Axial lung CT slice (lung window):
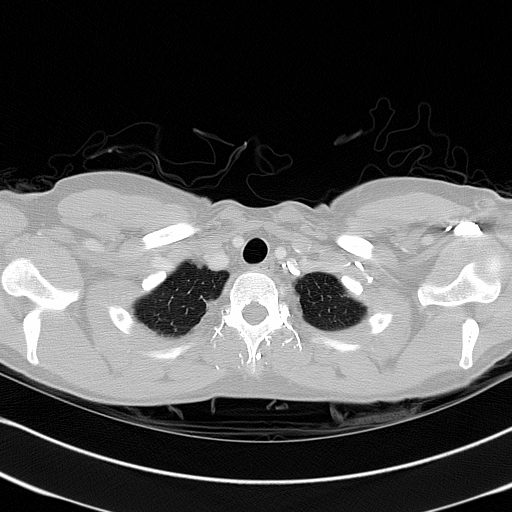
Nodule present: no